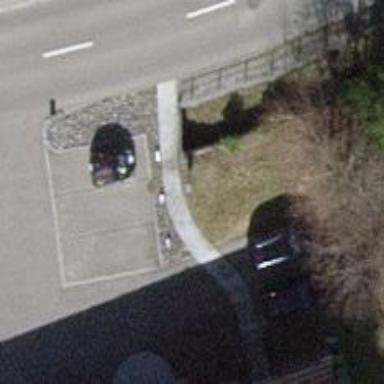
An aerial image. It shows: There is tunnel.